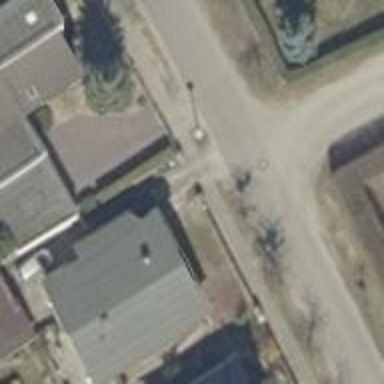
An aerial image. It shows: Residential road with asphalt surface.